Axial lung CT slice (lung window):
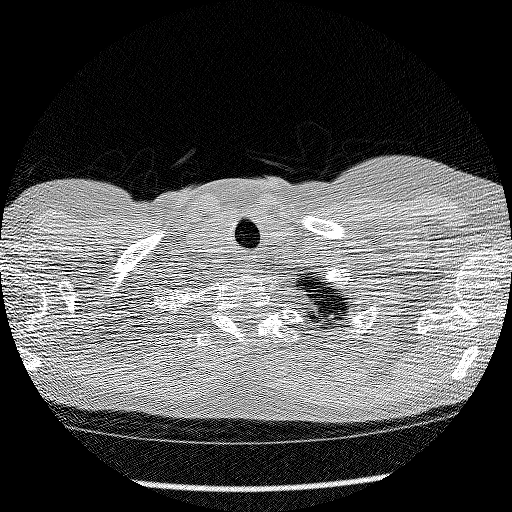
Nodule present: no